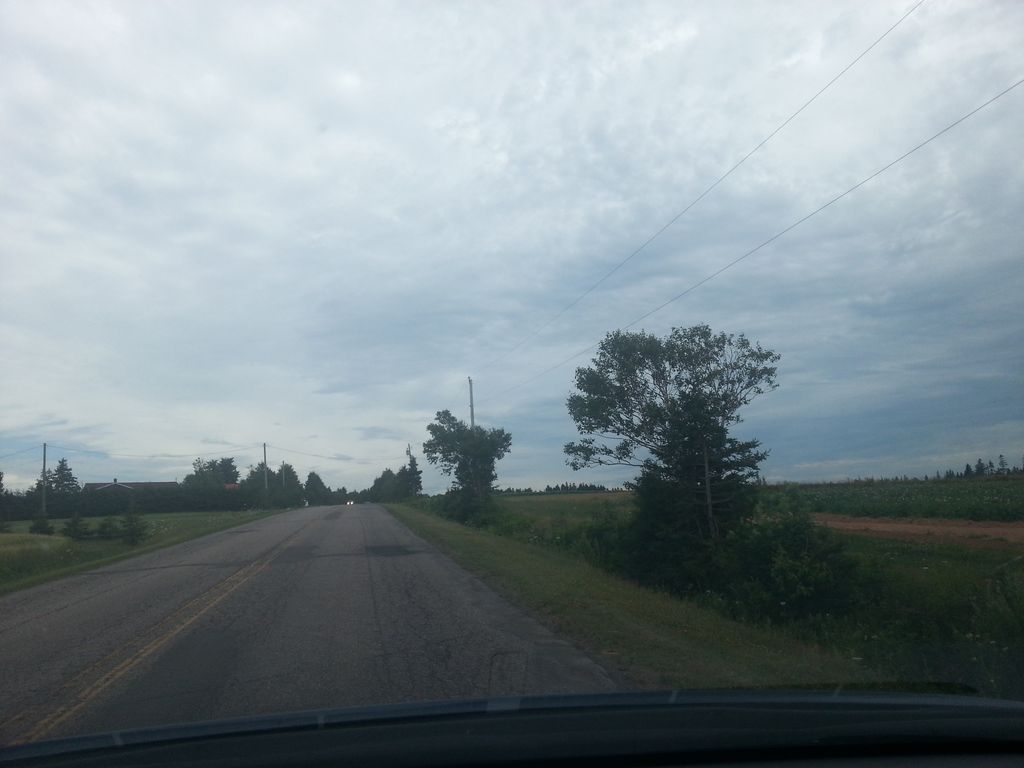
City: charlottetown